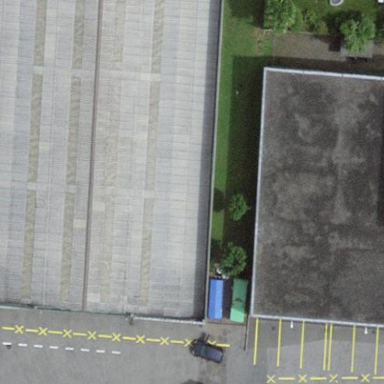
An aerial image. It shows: Industrial building.